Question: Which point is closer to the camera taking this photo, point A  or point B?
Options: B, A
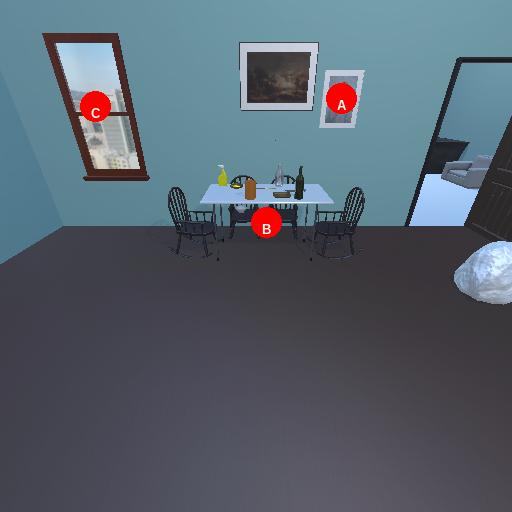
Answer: B